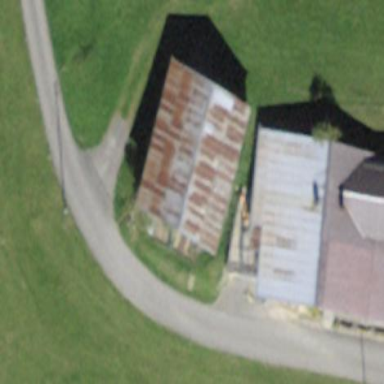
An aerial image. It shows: Rural barn.